Question: I am developing a windows 8 store app using HTML5 and Javascript. And I want to scroll some div content vertically. I am using following inline css to do so
'''
<div style="height:100%;overflow-y:scroll;">
//Content
</div>
'''
But Its only showing scrolling bar and i am not able to scroll the content.

This is how i am getting my scrolling bar, as you can see last input box is showing half and i cant scroll it.
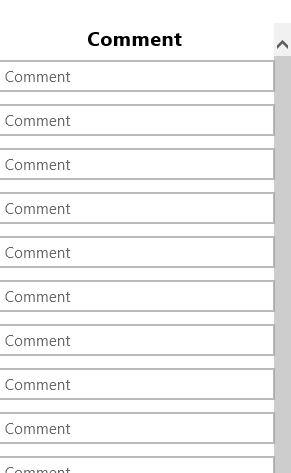
Answer: I think i found a quick solution for this problem. Instead of giving height as 100%. Just give height in pixels that will cover your current window till bottom.
For example:
If your screen height is 780px, and you have 80px height covered by header. So if you want to use scrolling in remaining 700px. Use following code :-
'''
<div style="height:700px;overflow-y:scroll;">
//Content
</div>
'''
Hope it ll work for you as well. But Stil looking for alternate solution , if there is any.